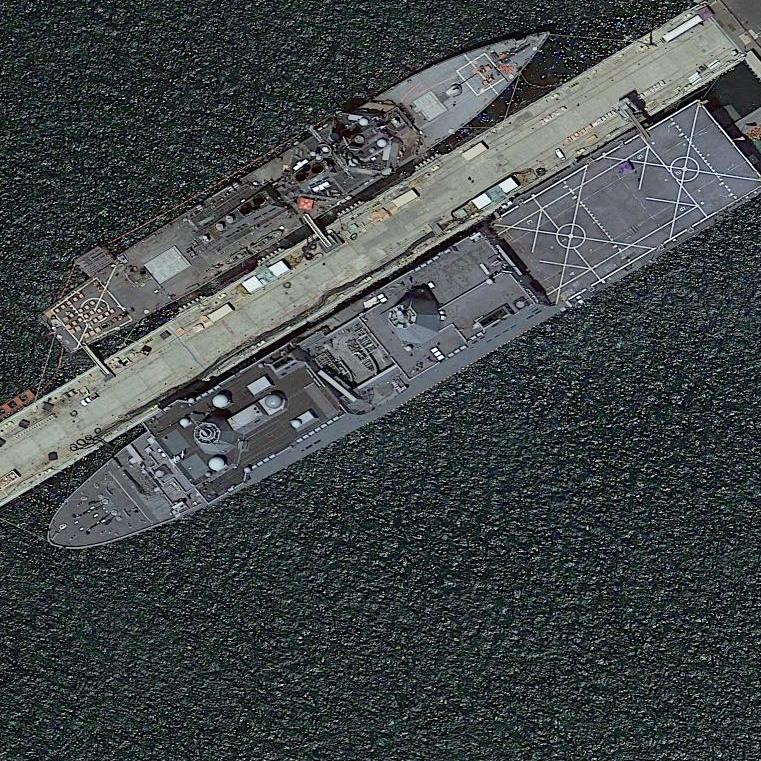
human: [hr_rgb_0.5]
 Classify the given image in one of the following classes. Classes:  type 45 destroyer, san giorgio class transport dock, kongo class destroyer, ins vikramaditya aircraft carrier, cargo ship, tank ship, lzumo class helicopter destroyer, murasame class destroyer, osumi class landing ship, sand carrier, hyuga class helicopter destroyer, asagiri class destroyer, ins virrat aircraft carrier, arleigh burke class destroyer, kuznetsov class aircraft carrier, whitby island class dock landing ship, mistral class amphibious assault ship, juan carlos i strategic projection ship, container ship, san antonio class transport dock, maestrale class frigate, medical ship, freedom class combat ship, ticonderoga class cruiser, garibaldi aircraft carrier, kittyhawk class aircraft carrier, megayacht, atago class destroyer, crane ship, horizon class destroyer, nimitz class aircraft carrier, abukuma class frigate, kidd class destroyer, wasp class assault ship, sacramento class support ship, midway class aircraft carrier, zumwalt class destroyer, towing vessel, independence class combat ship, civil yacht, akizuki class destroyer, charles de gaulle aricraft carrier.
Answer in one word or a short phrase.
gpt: San Antonio class transport dock